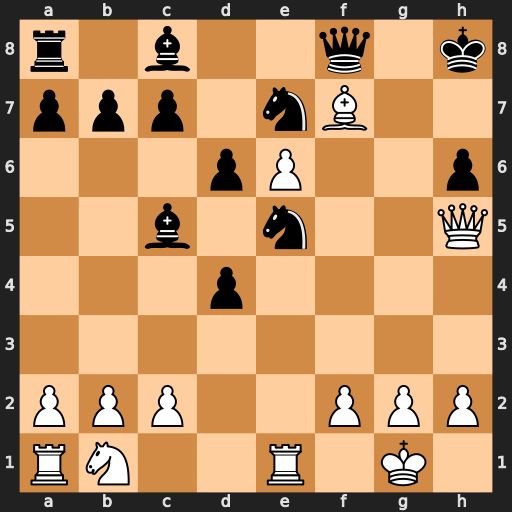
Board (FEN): r1b2q1k/ppp1nB2/3pP2p/2b1n2Q/3p4/8/PPP2PPP/RN2R1K1
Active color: w
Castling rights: -
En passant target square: -
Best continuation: Rxe5 dxe5 Qxe5+ Qg7 Qxc5